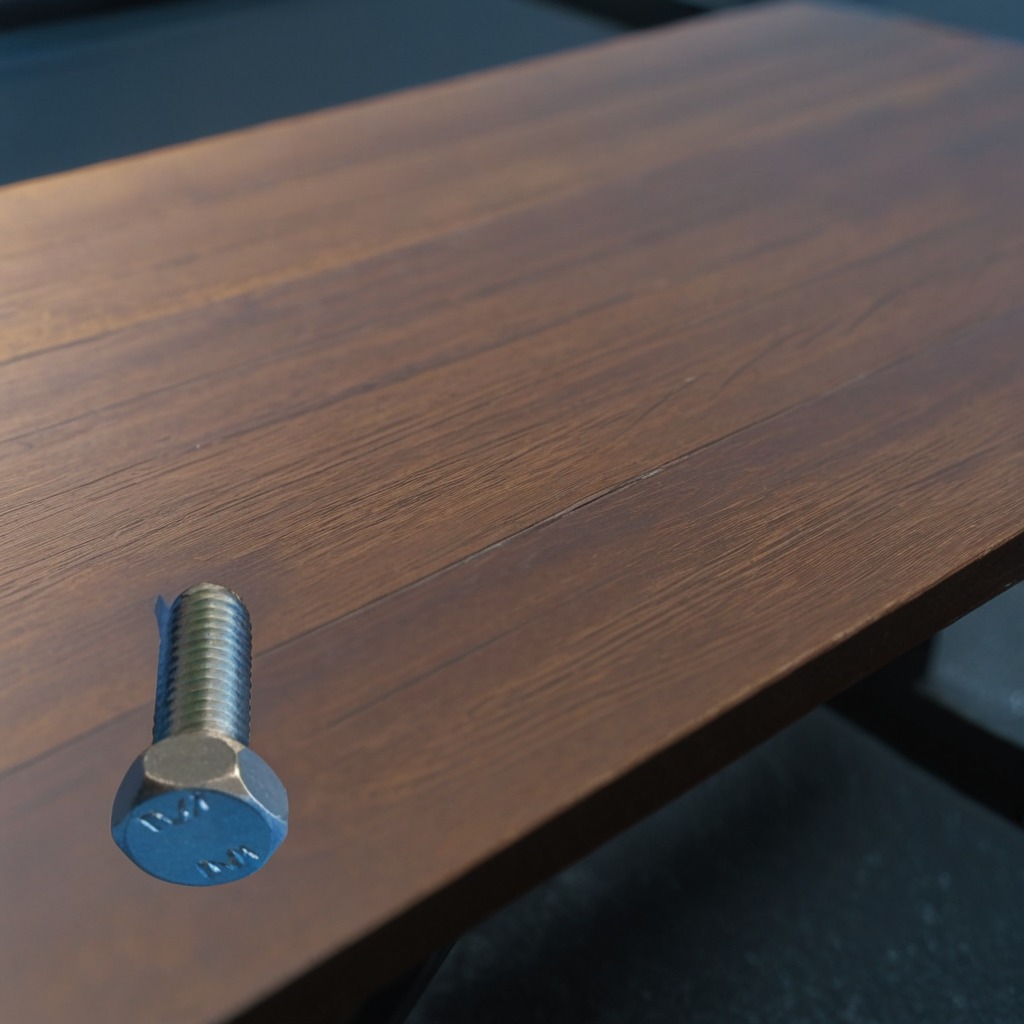
A metal screw is lying on a old table with faint burn marks in a small garage at twilight.